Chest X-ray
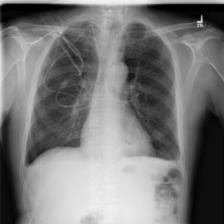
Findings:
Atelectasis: negative
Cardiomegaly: negative
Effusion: positive
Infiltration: negative
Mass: negative
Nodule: negative
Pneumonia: negative
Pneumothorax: negative
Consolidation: negative
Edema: negative
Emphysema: negative
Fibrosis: negative
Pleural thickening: negative
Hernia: negative